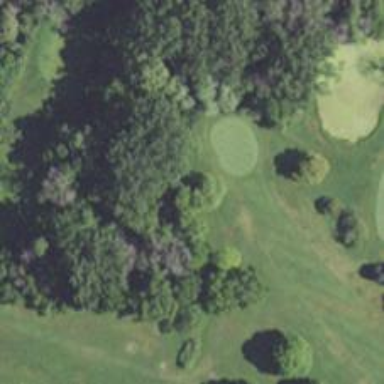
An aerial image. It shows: Golf hole.